Question: I have the following design element and am having trouble making it work without making the big drop shadow without an image.
Is there a way to do it with only CSS?

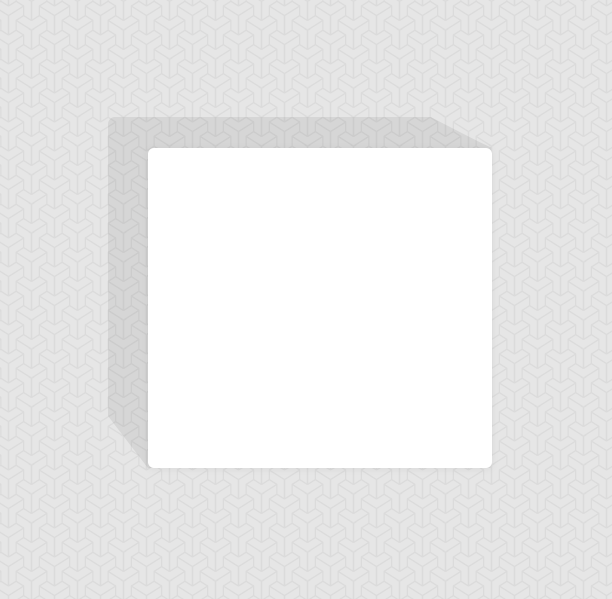
Answer: Multiple 'box-shadow'-values can create this effect.
The issue here is the transparency; if you use a transparent color value for the color of the shadow they'll multiply into some sort of gradient and eventually become completely opaque.
Instead, create a pseudo-element with the same size and at the same position as the box and have the 'box-shadow' drop from that element instead using a solid color. You can then give the pseudo-element an 'opacity'-value which will also affect the shadow but (obviously) not the actual box.
The basic CSS could be something like:
'''
.box {
background: #fff;
position: relative;
}
.box:before {
position: absolute;
content: " ";
opacity: .25;
top: 0;
right: 0;
bottom: 0;
left: 0;
box-shadow: -1px -1px 0 #000, -2px -2px 0 #000 /* and so on and so forth */;
}
'''
<URL> with some more extensive styling. Note that you don't need the static 'width' and 'height'-values, you could just let the '.box' automatically ajust its size according to its children.